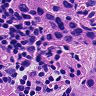
Metastatic tissue present: yes